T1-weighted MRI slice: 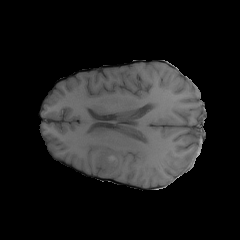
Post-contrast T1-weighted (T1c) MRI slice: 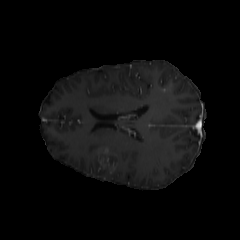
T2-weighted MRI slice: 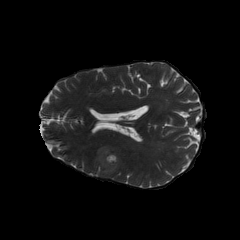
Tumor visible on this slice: yes